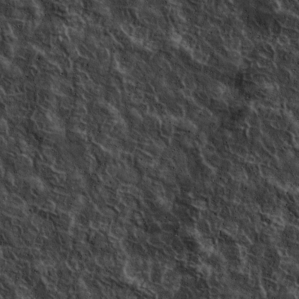
Label: non_frost